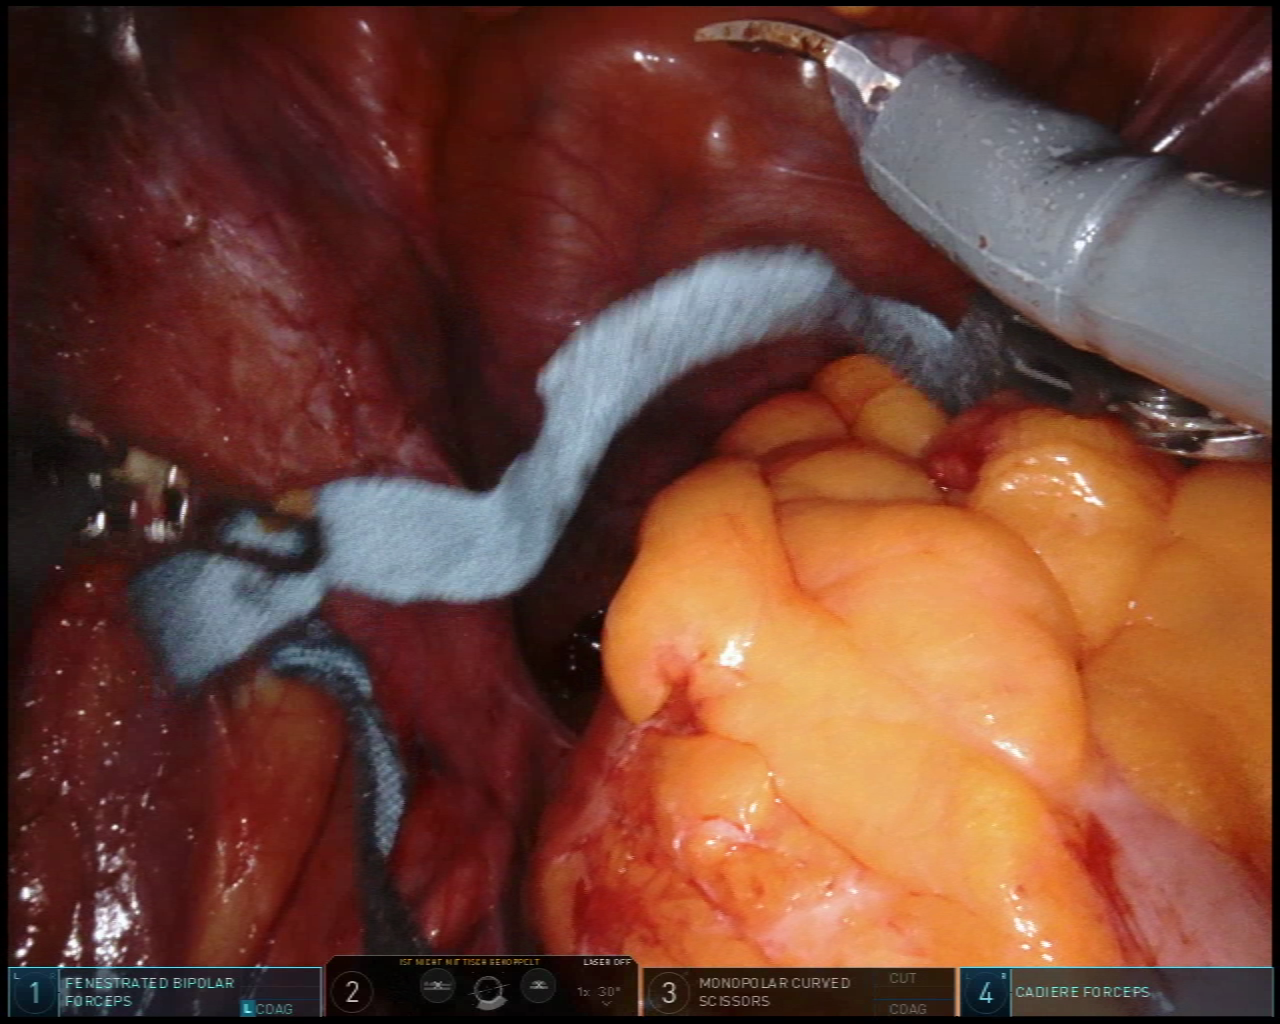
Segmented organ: abdominal_wall
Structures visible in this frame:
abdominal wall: yes
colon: yes
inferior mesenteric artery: no
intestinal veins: no
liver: no
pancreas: no
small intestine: no
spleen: no
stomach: no
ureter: yes
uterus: no
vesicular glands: no